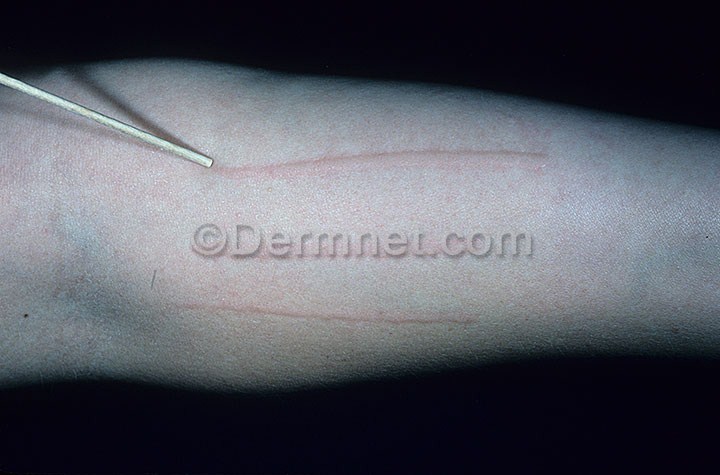
Disease: Urticaria Hives